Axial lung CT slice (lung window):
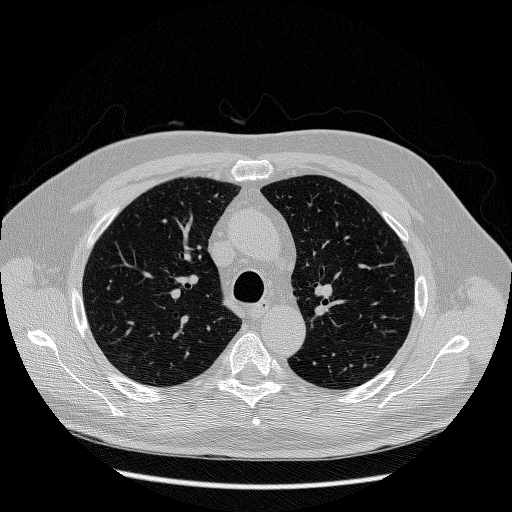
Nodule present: no